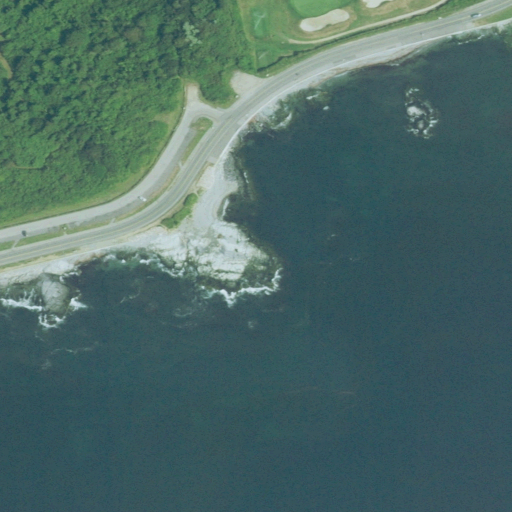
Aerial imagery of cape in Rhode Island named Graves Point containing open water, barren land, deciduous forest, high intensity development, medium intensity development, mixed forest, open development, woody wetlands, low intensity development, grassland, and herbaceous wetlands